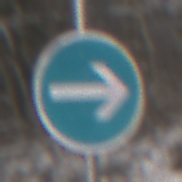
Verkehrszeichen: VorgeschriebeneFahrtrichtungHierRechts
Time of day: MorningAfternoon
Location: Outdoor (Nature)
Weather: PartlyCloudy
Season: Winter
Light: Natural